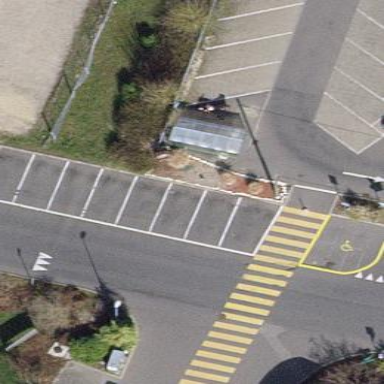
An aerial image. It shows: Parking area with surface.